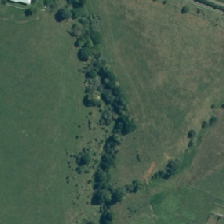
Land cover: broadleaved_indigenous_hardwood